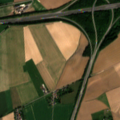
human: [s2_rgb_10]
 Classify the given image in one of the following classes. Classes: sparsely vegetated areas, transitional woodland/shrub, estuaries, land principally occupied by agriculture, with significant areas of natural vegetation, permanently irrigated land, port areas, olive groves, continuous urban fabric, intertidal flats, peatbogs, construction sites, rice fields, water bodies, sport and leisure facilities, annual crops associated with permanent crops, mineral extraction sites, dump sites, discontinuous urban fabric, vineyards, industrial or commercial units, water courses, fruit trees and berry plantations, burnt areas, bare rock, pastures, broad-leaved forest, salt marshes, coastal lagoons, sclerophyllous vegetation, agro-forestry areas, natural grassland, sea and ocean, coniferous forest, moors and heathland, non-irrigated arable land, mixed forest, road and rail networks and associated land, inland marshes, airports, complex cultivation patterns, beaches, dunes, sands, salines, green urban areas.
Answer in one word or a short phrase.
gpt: discontinuous urban fabric, road and rail networks and associated land, non-irrigated arable land, complex cultivation patterns, broad-leaved forest